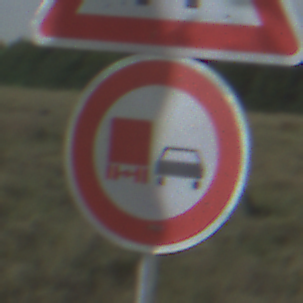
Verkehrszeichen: UeberholverbotKraftfahrzeuge
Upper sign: VerengteFahrbahn
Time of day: Night
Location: Outdoor (Nature)
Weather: Clear
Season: NotSpecified
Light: Natural